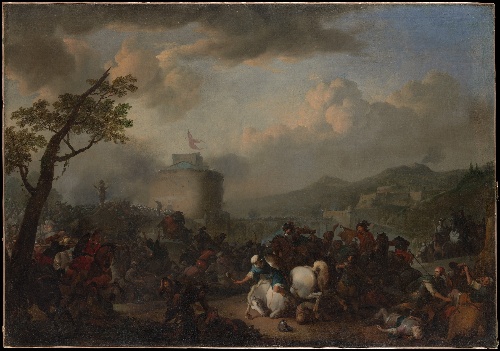
Title: Battle Scene
Artist: Johannes Lingelbach
Artist bio: Dutch, Frankfurt 1622–1674 Amsterdam
Date: 1671
Object type: Painting
Classification: Paintings
Medium: Oil on canvas
Dimensions: 44 3/8 x 63 1/4 in. (112.7 x 160.7 cm)
Department: European Paintings
Credit line: Purchase, 1871
Accession year: 1871
Repository: Metropolitan Museum of Art, New York, NY
Tags: Horses|Battles|Soldiers|Men